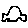
Label: car